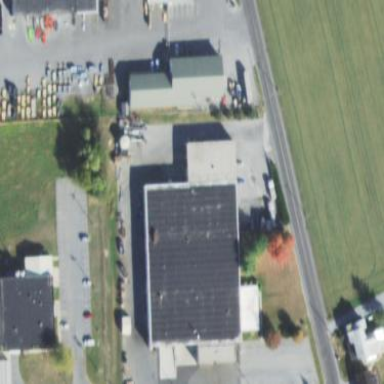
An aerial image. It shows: Commercial building that houses hardware shop.